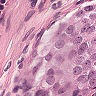
Metastatic tissue present: yes